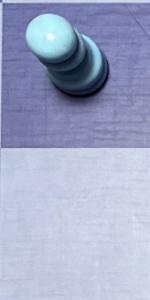
Label: Empty